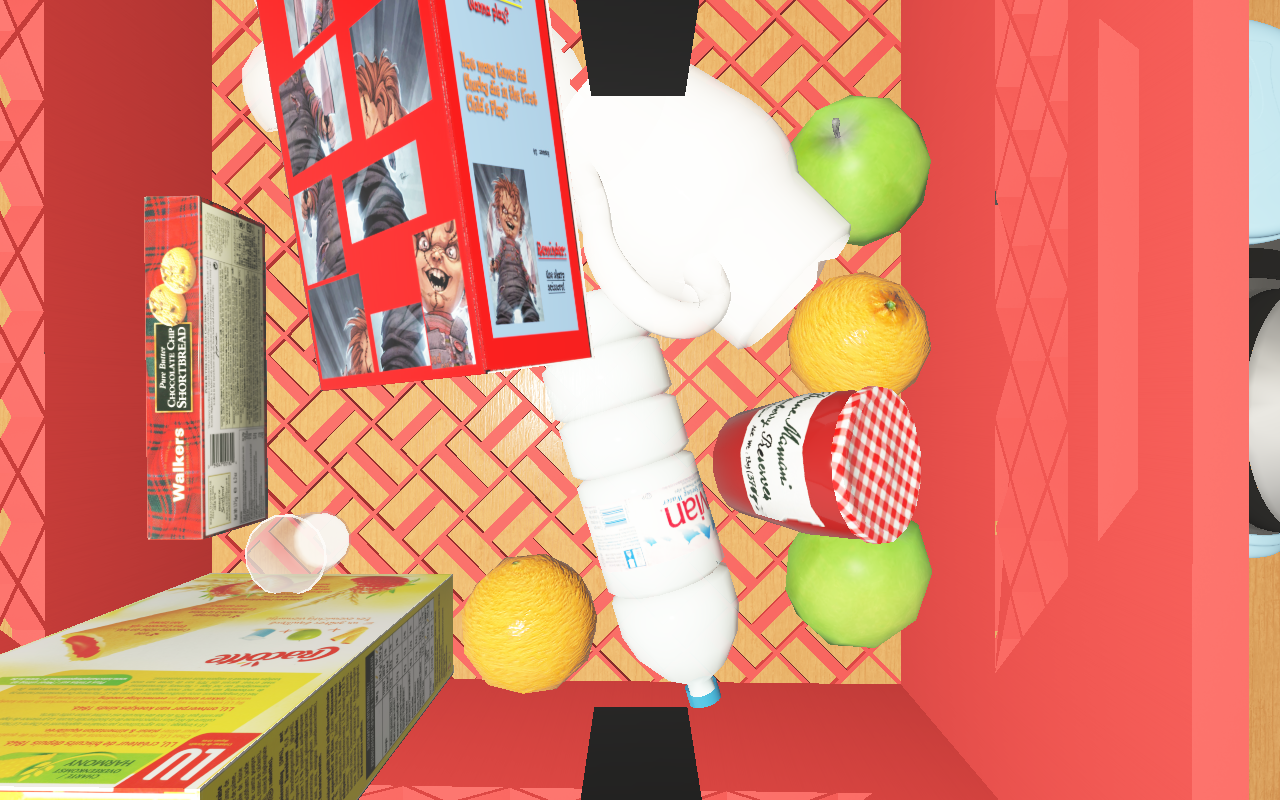
Objects in the scene:
carafe
water bottle
apple
apple
orange
orange
spoon
plate
wineglass
jam jar
cereal box
biscuit box